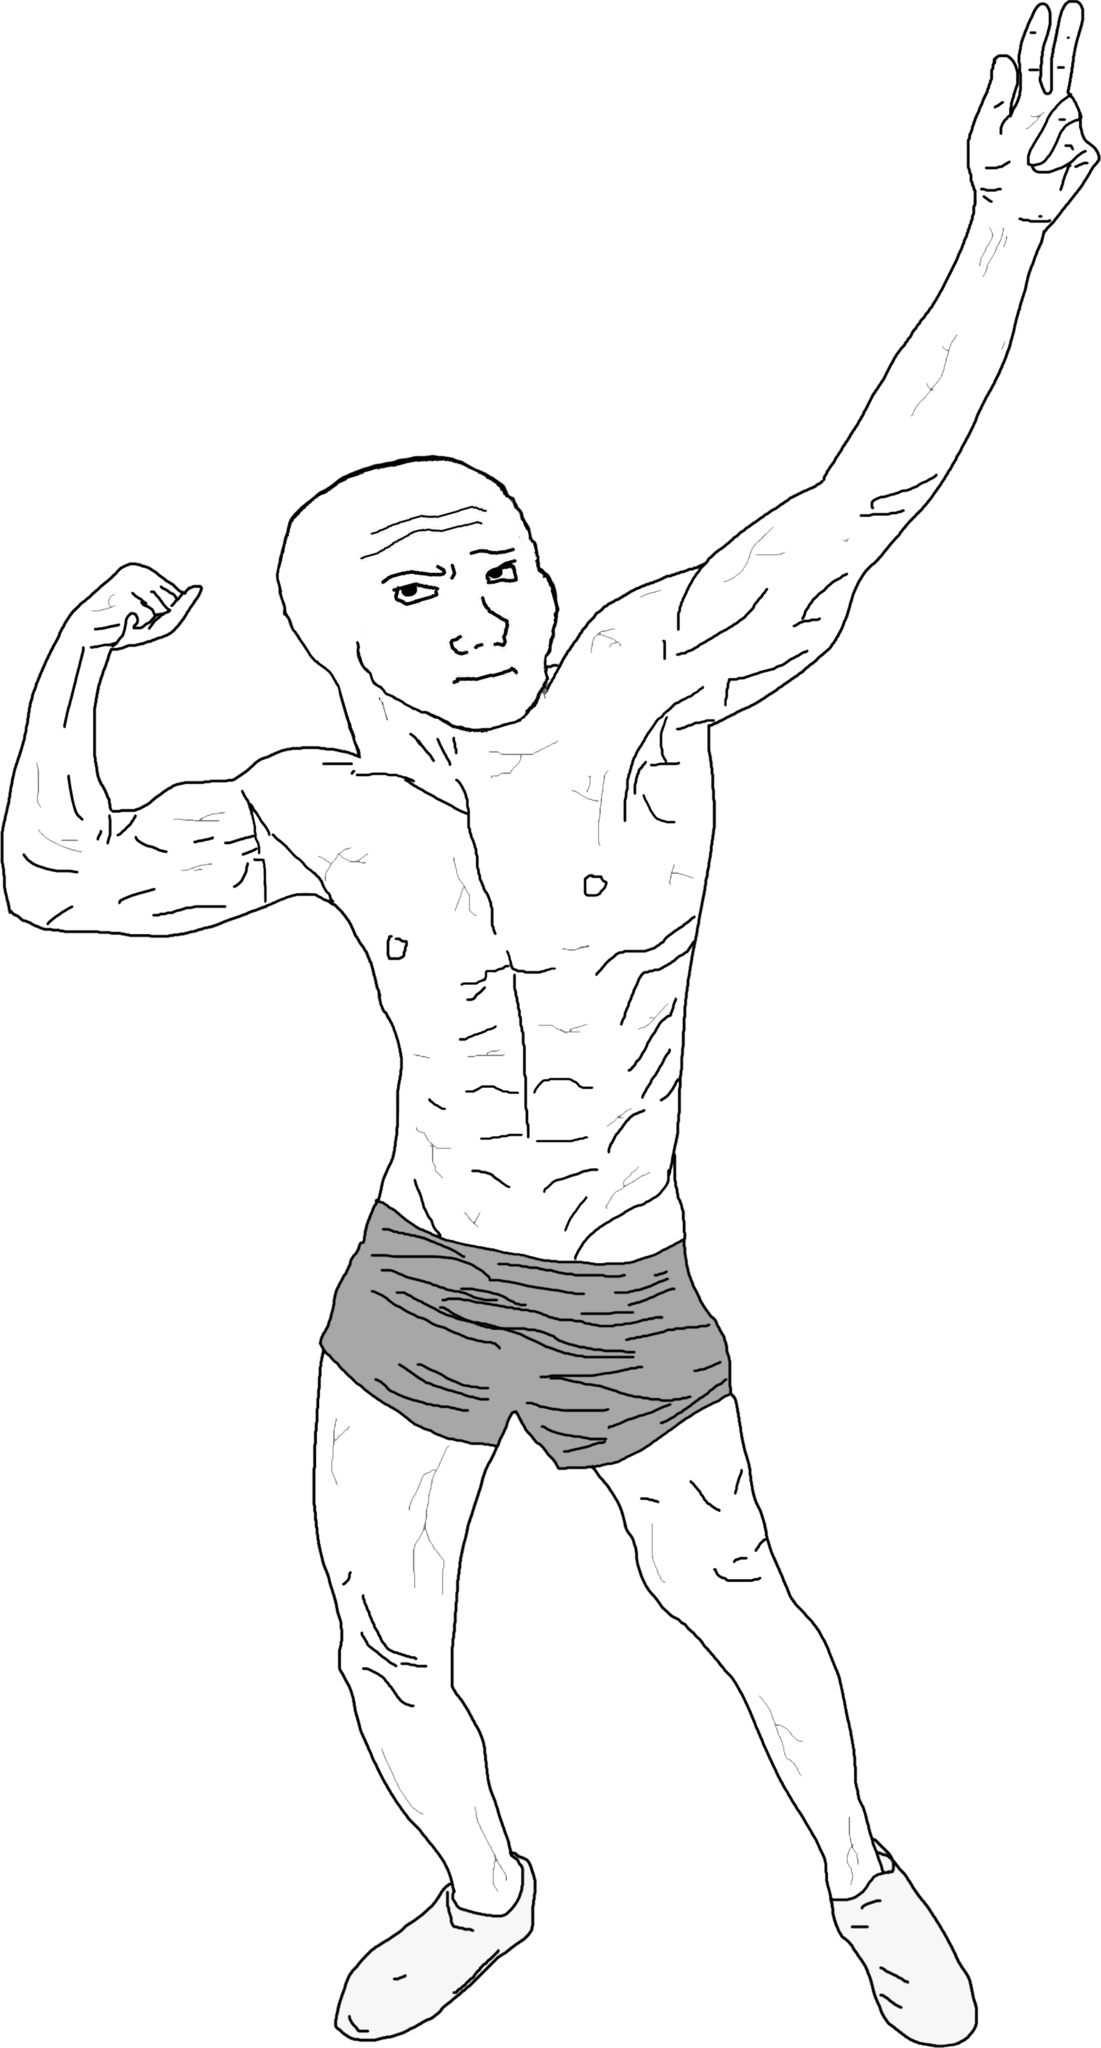
Label: 5_Stronkjak